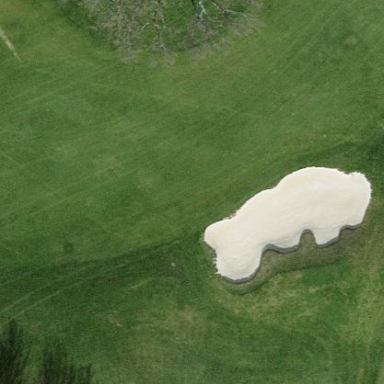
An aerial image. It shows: Golf bunker filled with natural sand.